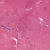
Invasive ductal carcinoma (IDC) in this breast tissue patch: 0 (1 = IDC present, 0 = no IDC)